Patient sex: M
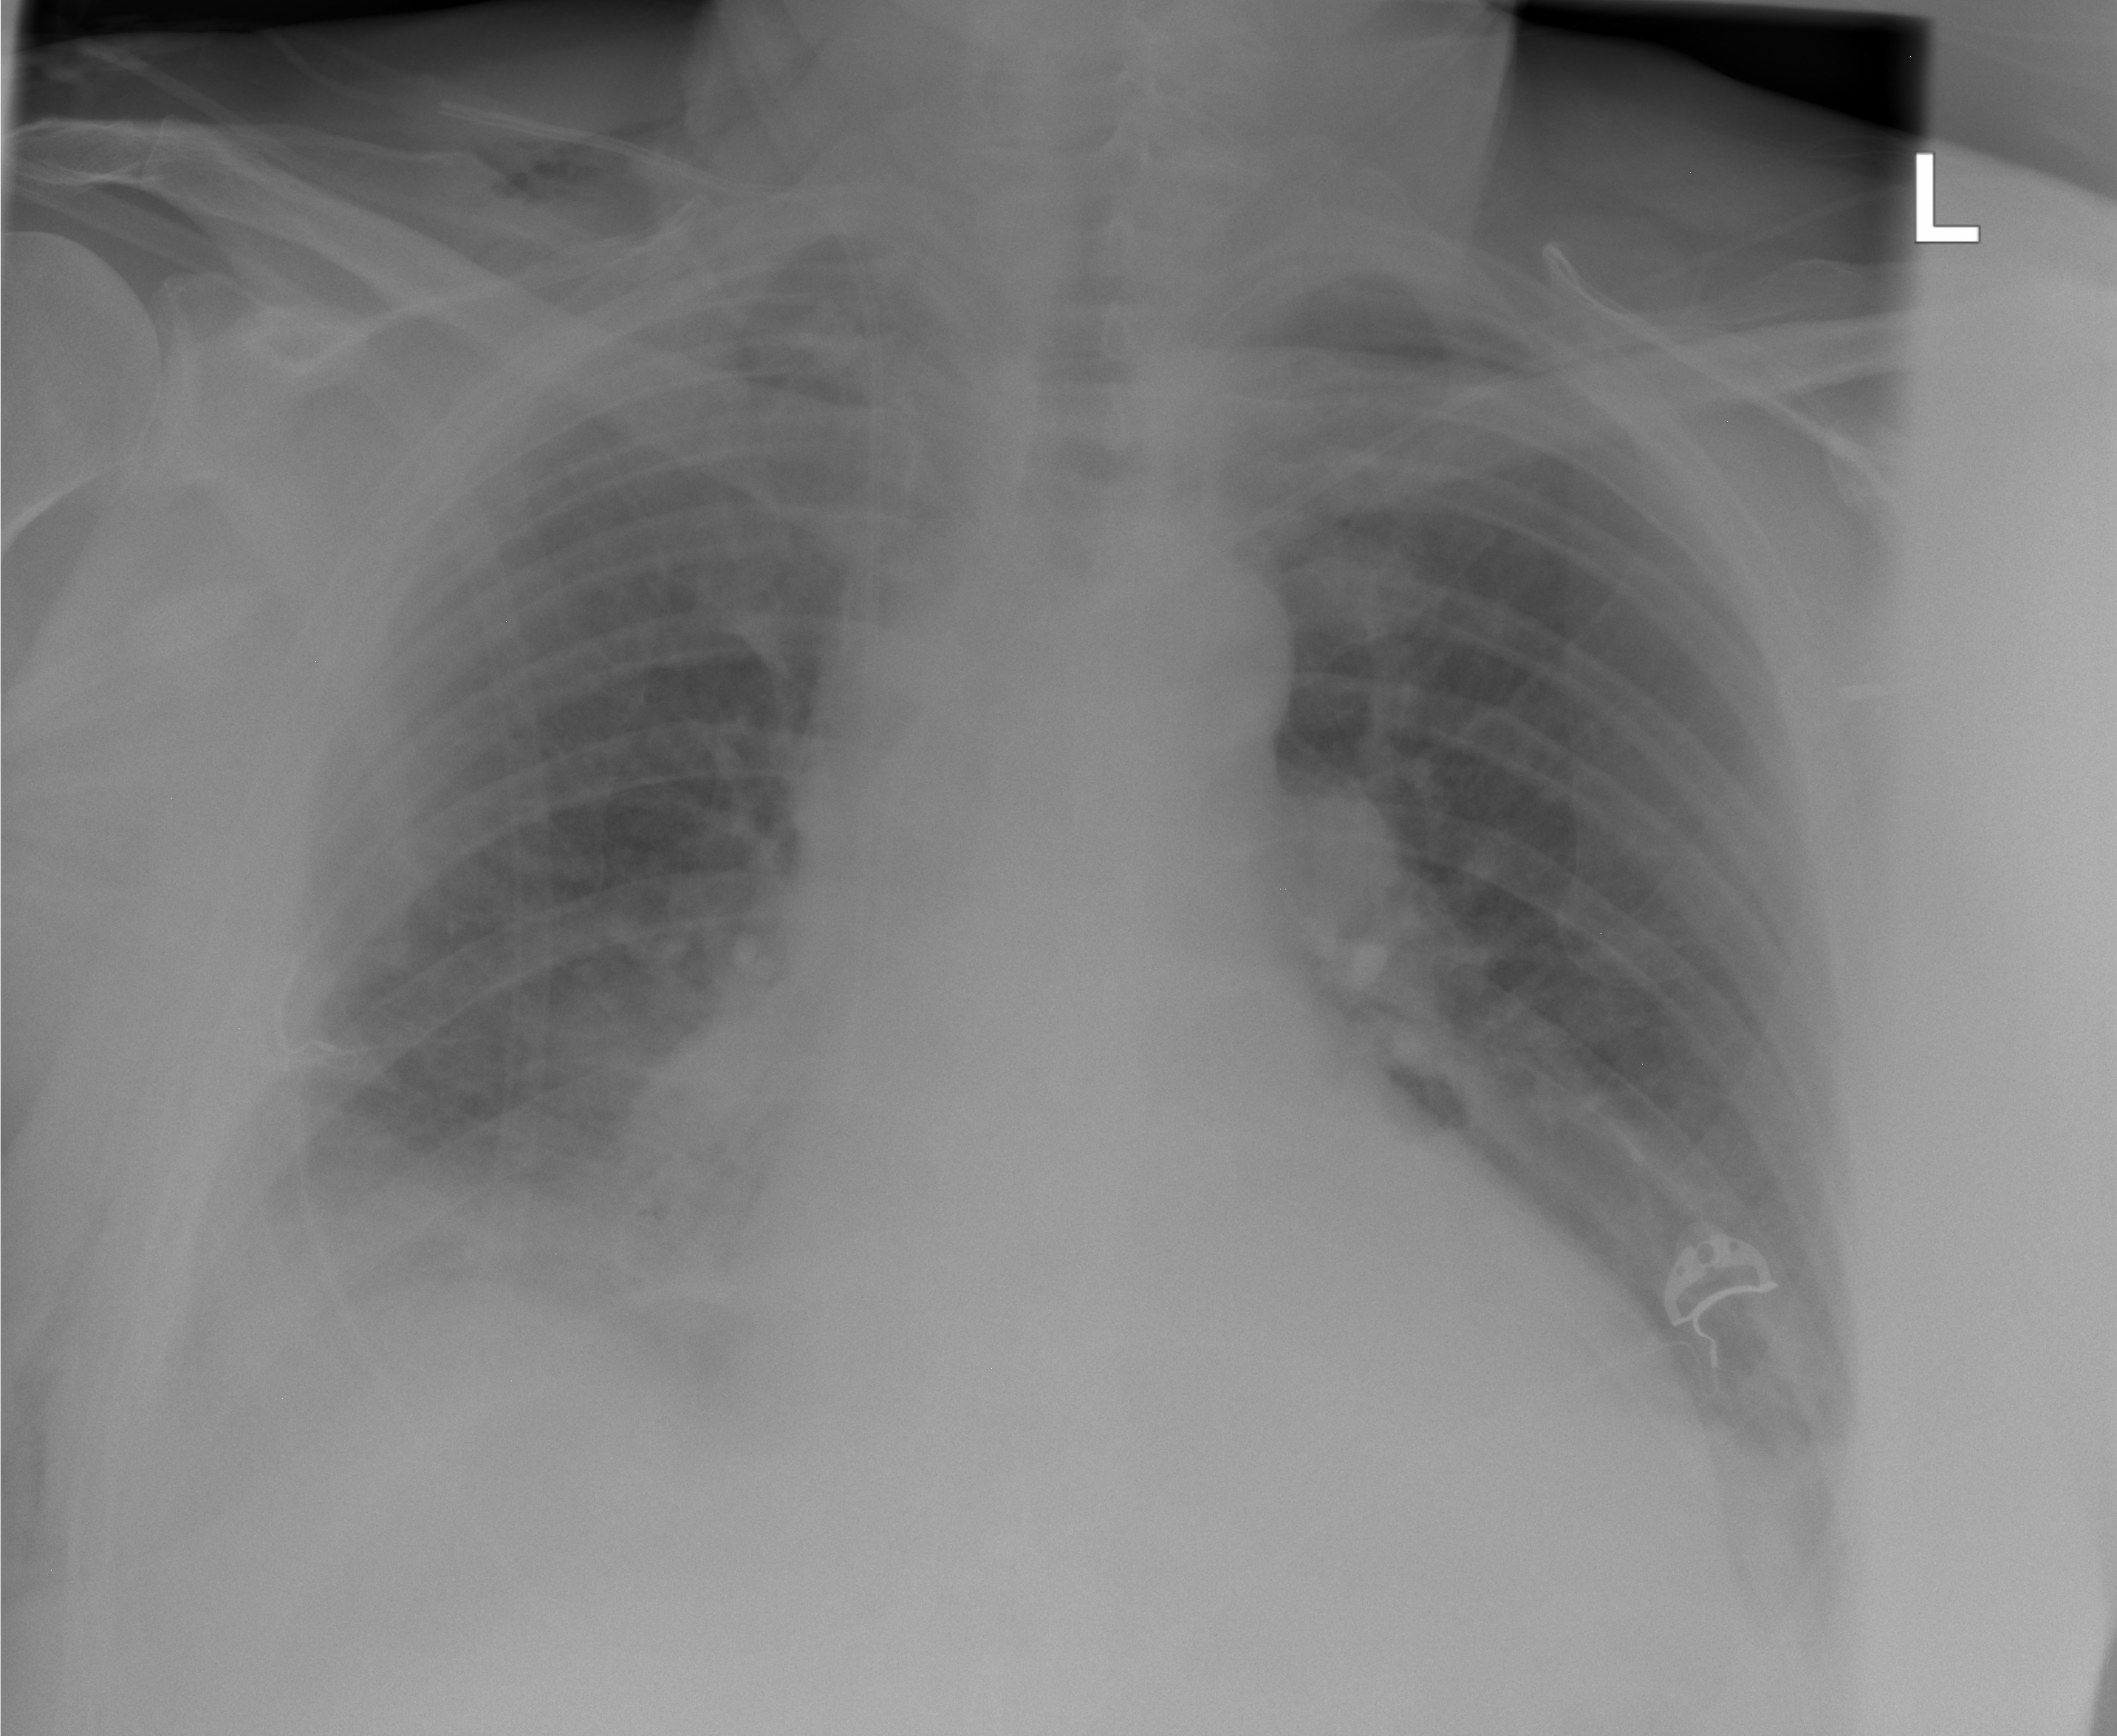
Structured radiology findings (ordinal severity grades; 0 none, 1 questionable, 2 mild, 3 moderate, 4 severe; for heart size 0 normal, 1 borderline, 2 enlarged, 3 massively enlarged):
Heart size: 2
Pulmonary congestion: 2
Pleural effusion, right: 2
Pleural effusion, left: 2
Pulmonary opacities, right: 0
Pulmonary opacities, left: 0
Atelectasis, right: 2
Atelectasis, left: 2